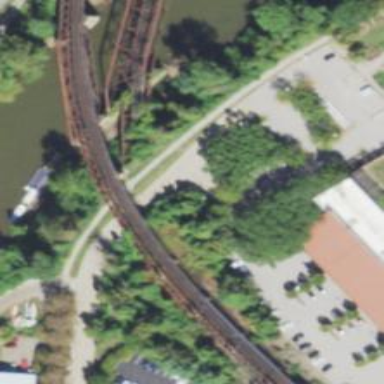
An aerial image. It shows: Disused railway bridge.